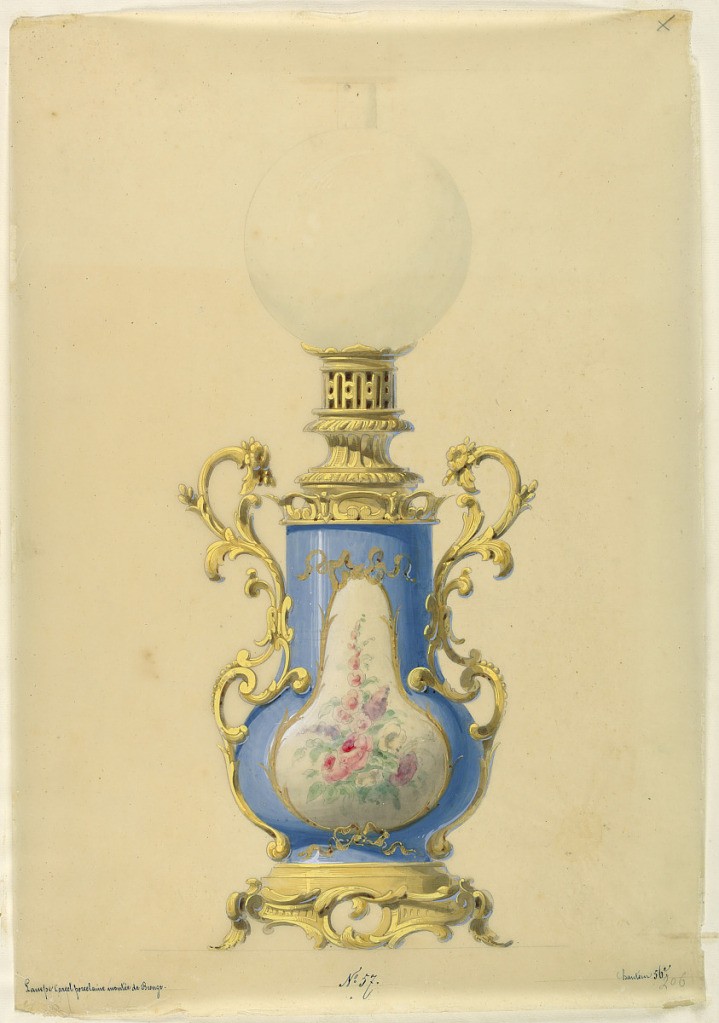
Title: Design for an Oil Lamp
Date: ca. 1855
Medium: Graphite, pen and black ink, brush and water color, gouache on tracing paper, laid down
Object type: Drawing
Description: The body of the lamp is a light blue porcelain vase with a central field of flowers against a white background, within a gold frame.  Base, handles, and fixture supporting the glass globe surmounting the vase, are of bronze.